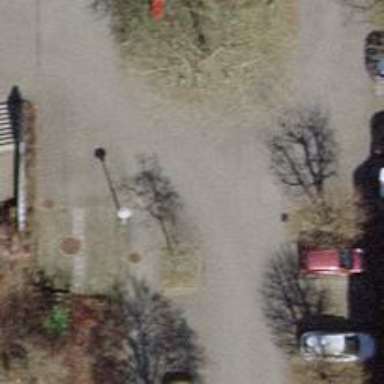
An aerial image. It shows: Paved residential road with sidewalk on the left.